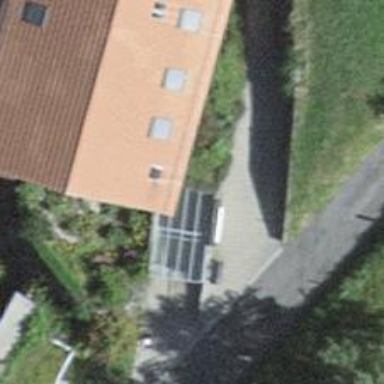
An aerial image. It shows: Group of garages.